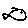
Label: fish